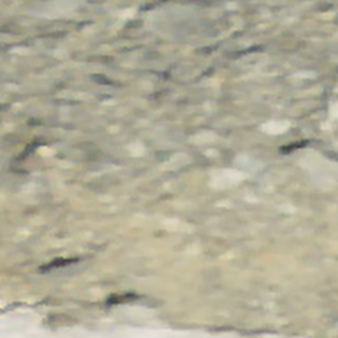
Label: other